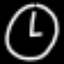
Label: clock